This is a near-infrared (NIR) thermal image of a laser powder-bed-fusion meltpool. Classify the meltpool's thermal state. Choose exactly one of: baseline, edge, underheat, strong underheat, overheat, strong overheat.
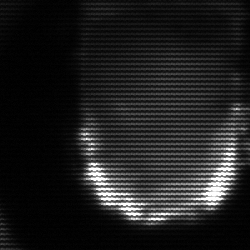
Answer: baseline